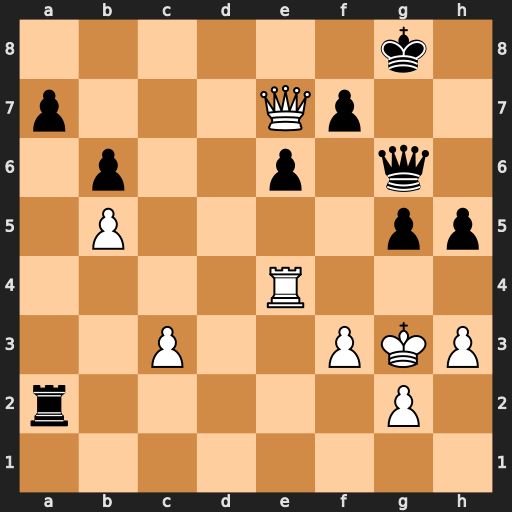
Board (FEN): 6k1/p3Qp2/1p2p1q1/1P4pp/4R3/2P2PKP/r5P1/8
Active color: w
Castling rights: -
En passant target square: -
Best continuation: Re5 h4+ Kh2 Rxg2+ Kxg2